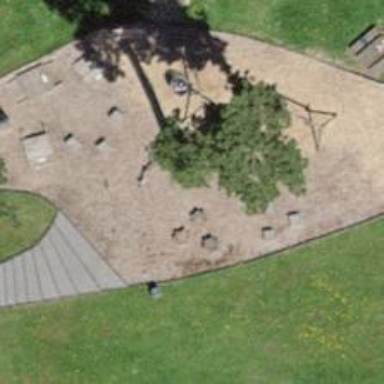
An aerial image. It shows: Recreation ground.